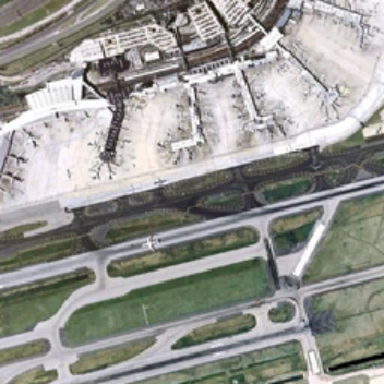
The runways in which there is a plane is next to an airport like a boomerang .